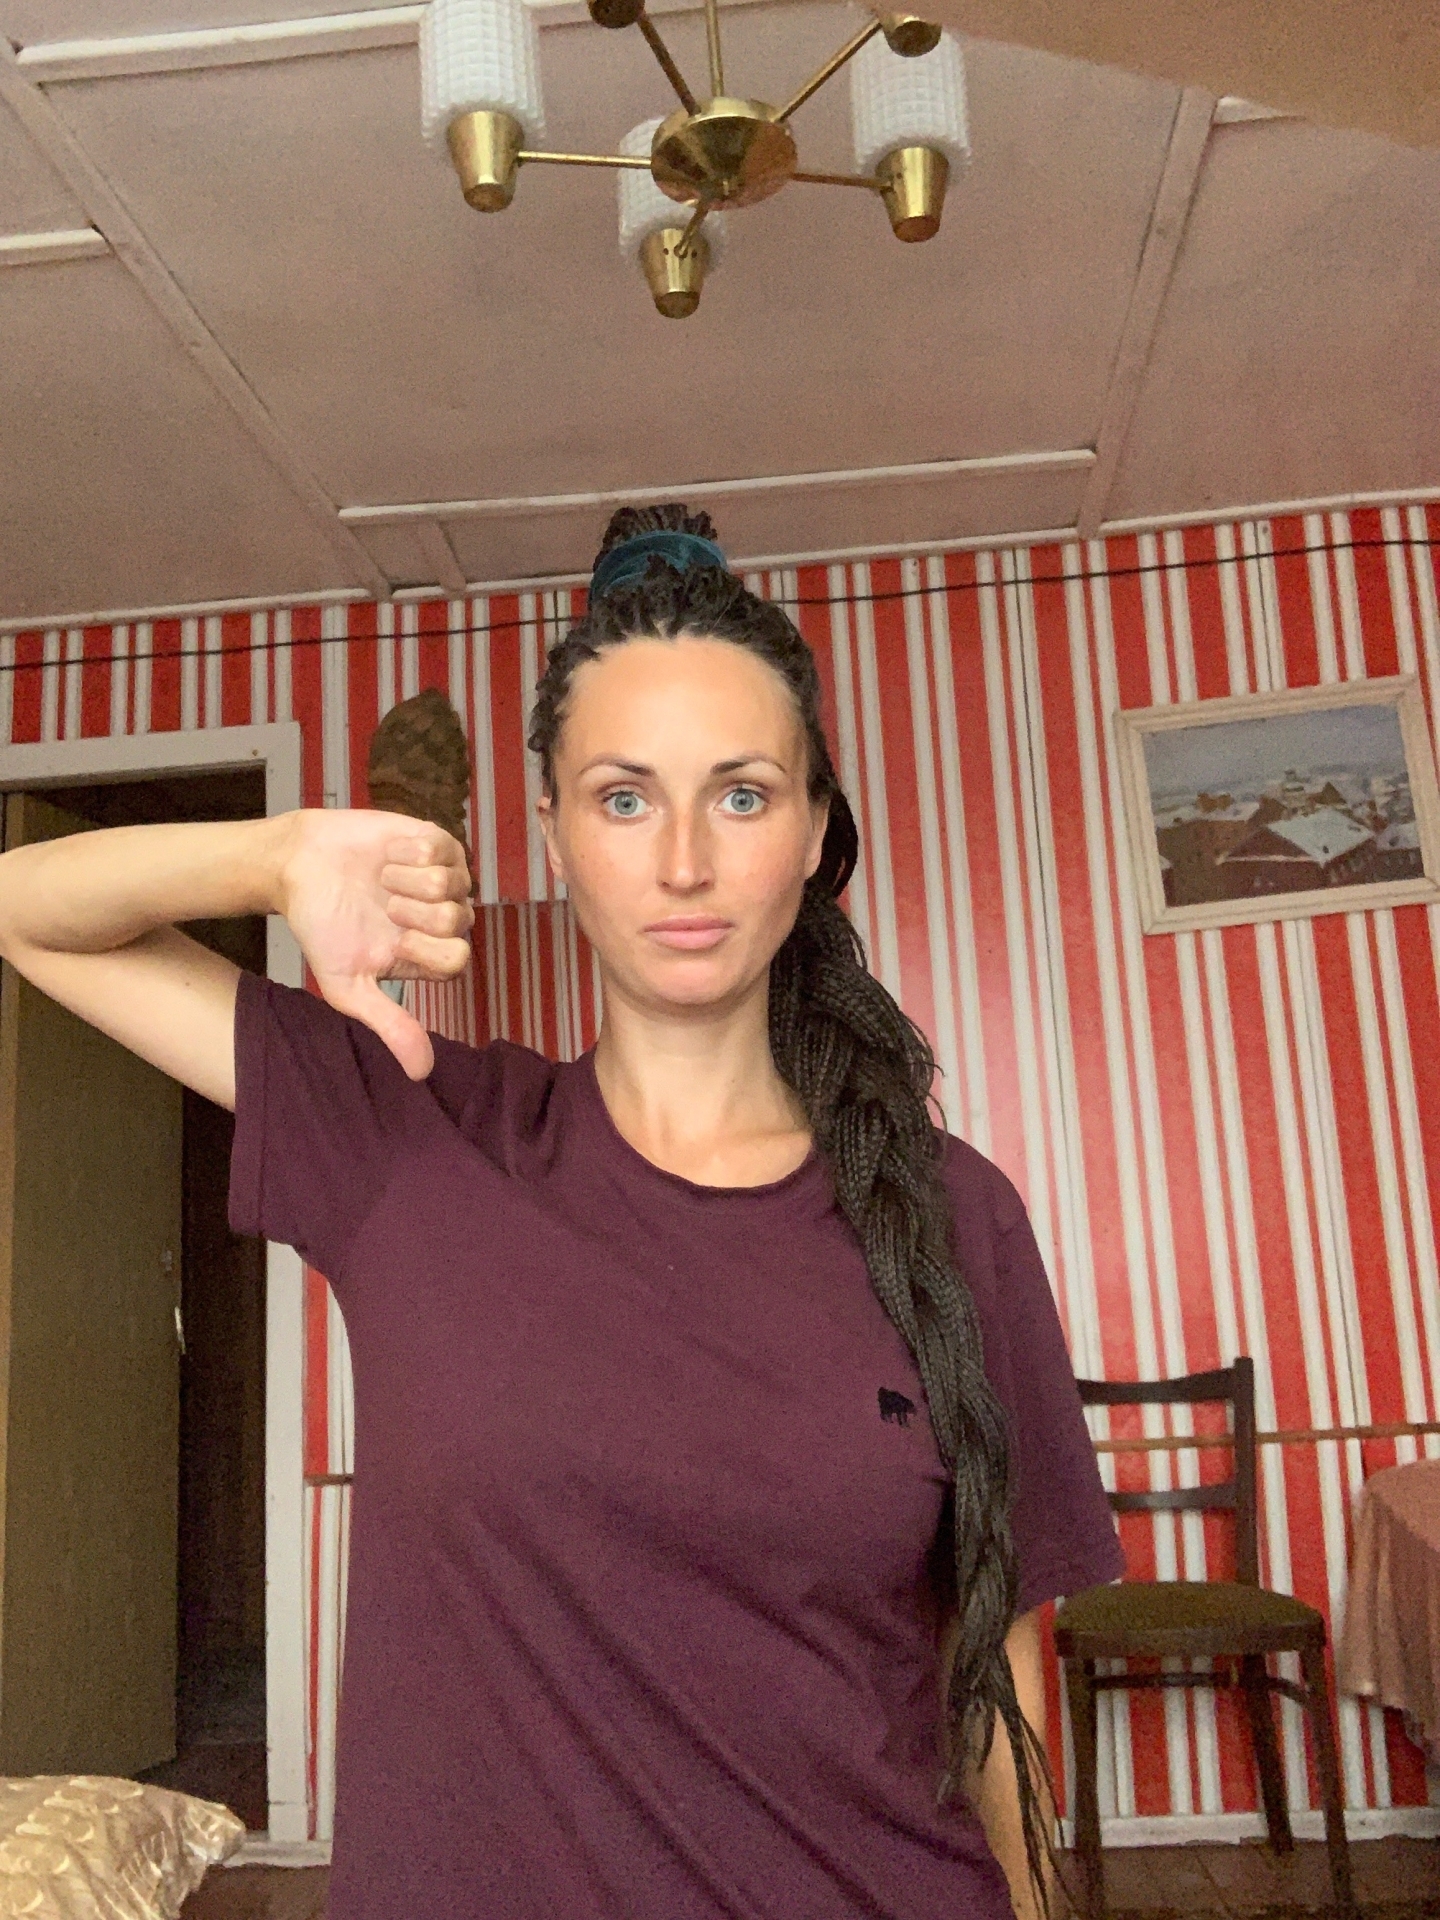
Label: noise